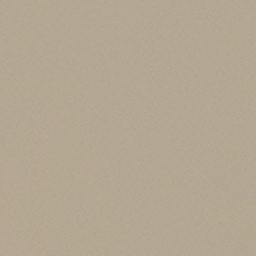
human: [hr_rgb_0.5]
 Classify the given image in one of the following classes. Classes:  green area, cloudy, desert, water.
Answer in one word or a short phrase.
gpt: desert